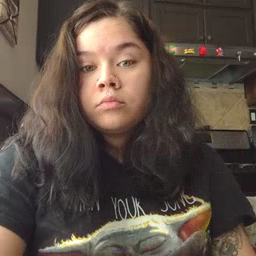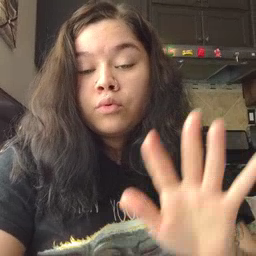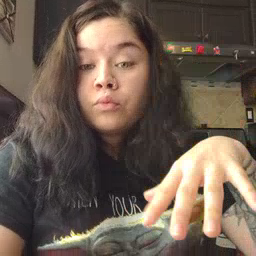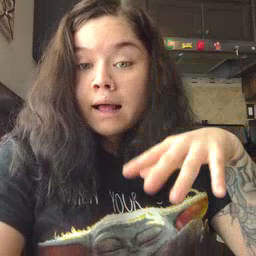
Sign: rain